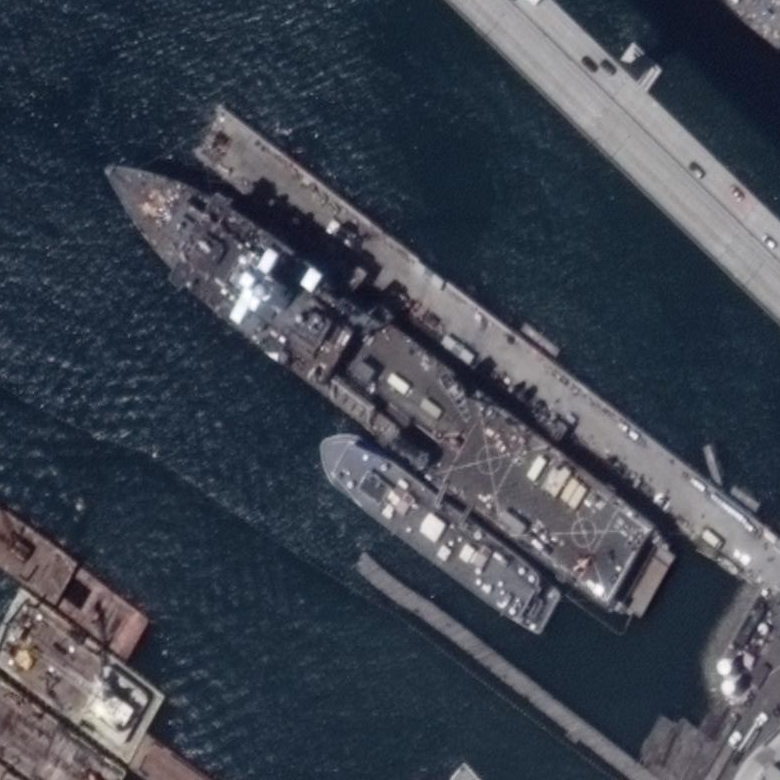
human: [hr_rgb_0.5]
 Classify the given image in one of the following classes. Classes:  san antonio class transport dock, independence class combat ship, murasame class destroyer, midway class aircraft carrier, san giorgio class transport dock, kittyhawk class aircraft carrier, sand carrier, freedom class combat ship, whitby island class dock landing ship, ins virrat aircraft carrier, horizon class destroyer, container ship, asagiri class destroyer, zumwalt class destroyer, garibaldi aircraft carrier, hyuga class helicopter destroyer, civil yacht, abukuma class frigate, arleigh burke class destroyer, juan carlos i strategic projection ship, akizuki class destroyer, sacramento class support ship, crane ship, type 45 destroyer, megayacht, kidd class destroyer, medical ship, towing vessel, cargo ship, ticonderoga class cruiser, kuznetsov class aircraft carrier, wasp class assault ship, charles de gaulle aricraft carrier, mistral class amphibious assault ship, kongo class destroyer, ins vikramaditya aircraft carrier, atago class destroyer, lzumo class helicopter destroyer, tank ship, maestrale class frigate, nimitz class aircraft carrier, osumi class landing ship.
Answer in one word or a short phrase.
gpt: Whitby Island class dock landing ship